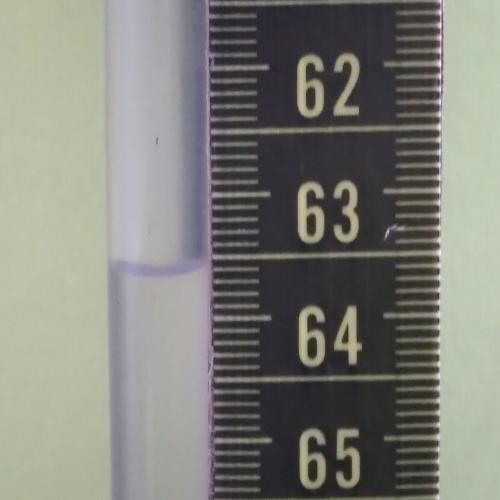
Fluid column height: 63.6 cm